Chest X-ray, AP view. Patient: 59 years old, sex F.
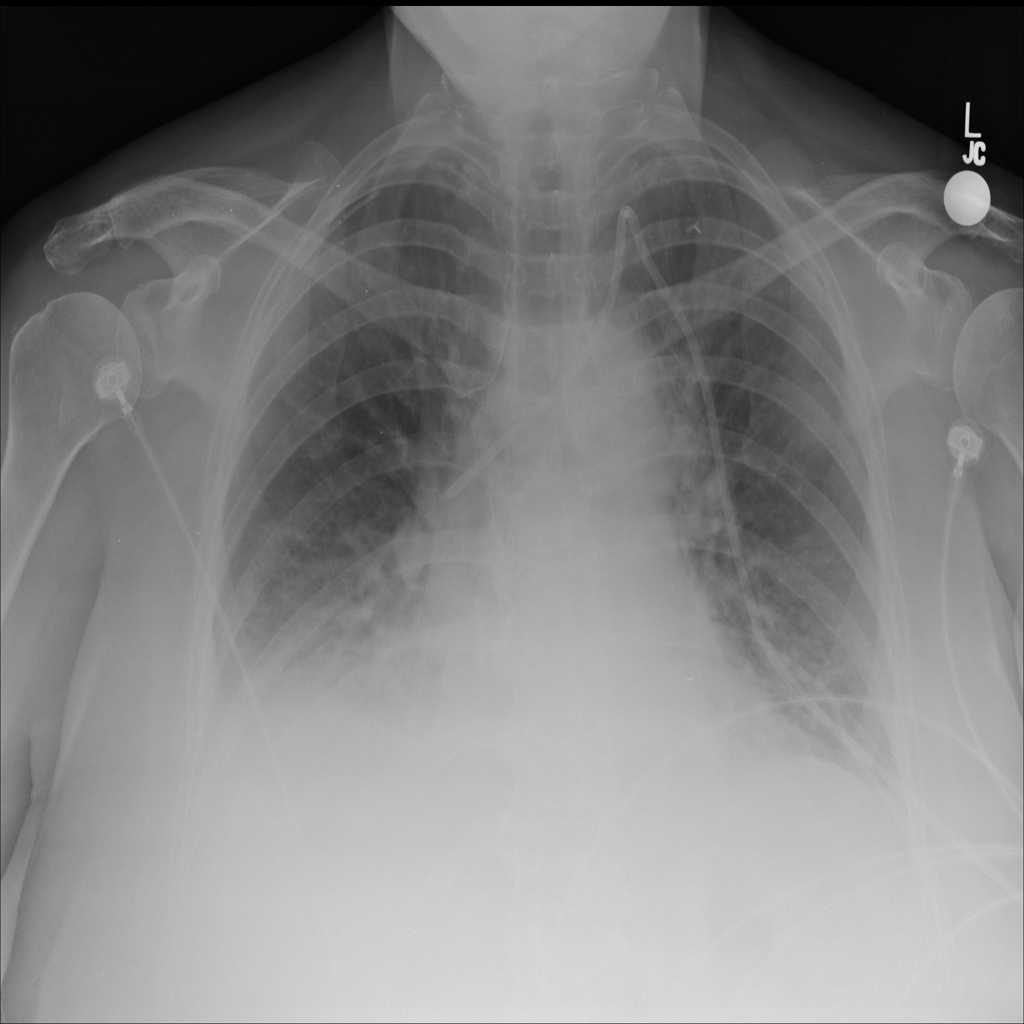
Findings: Atelectasis, Effusion, Infiltration